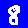
Digit: 8